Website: crate-barrel
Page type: gifting
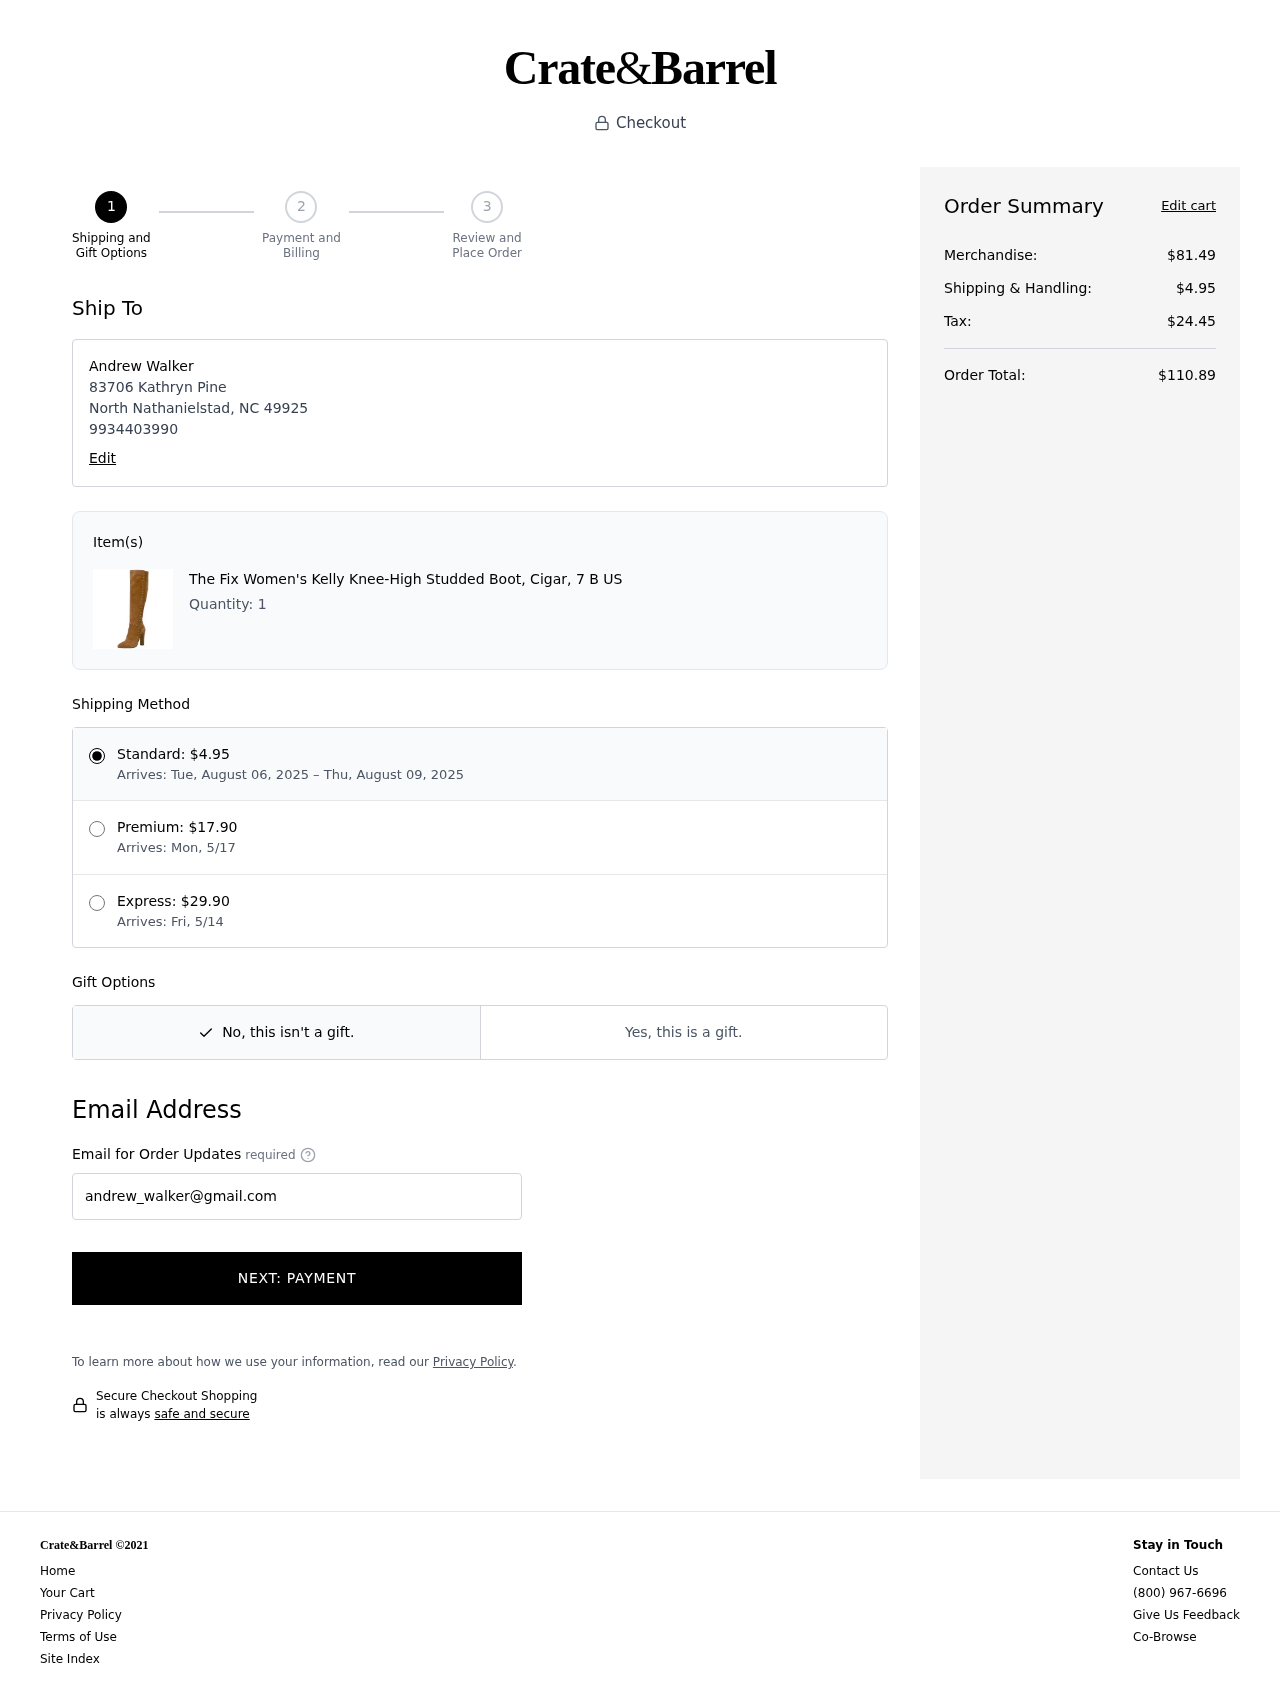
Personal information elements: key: PII_CITY
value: North Nathanielstad
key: PII_FULLNAME
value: Andrew Walker
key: PII_PHONE
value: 9934403990
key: PII_POSTCODE
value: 49925
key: PII_STATE_ABBR
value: NC
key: PII_STREET
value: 83706 Kathryn Pine
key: PII_EMAIL
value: andrew_walker@gmail.com
Product elements: key: PRODUCT1_NAME
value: The Fix Women's Kelly Knee-High Studded Boot, Cigar, 7 B US
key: PRODUCT1_QUANTITY
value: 1
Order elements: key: ORDER_SHIPPING_DATE
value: August 06, 2025
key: ORDER_DELIVERY_DATE
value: August 09, 2025
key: ORDER_SUBTOTAL
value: $81.49
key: ORDER_SHIPPING_COST
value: $4.95
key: ORDER_TAX
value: $24.45
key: ORDER_TOTAL
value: $110.89